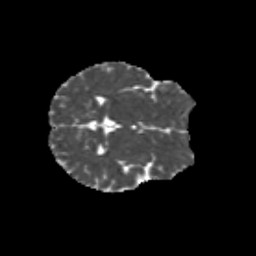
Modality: MD
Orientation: axial
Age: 14
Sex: male
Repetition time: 9.5 s
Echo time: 0.089 s